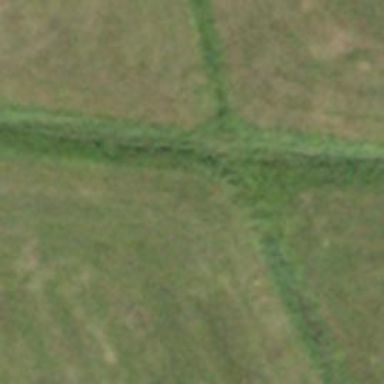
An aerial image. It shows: Ditch in the surroundings.